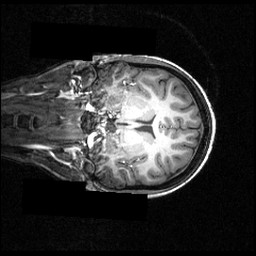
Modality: T1w
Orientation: coronal
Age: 21
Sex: female
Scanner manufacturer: siemens
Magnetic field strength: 3.951 T
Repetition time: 1.5 s
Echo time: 0.00335 s